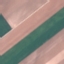
Label: AnnualCrop